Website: lowes
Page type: review-order
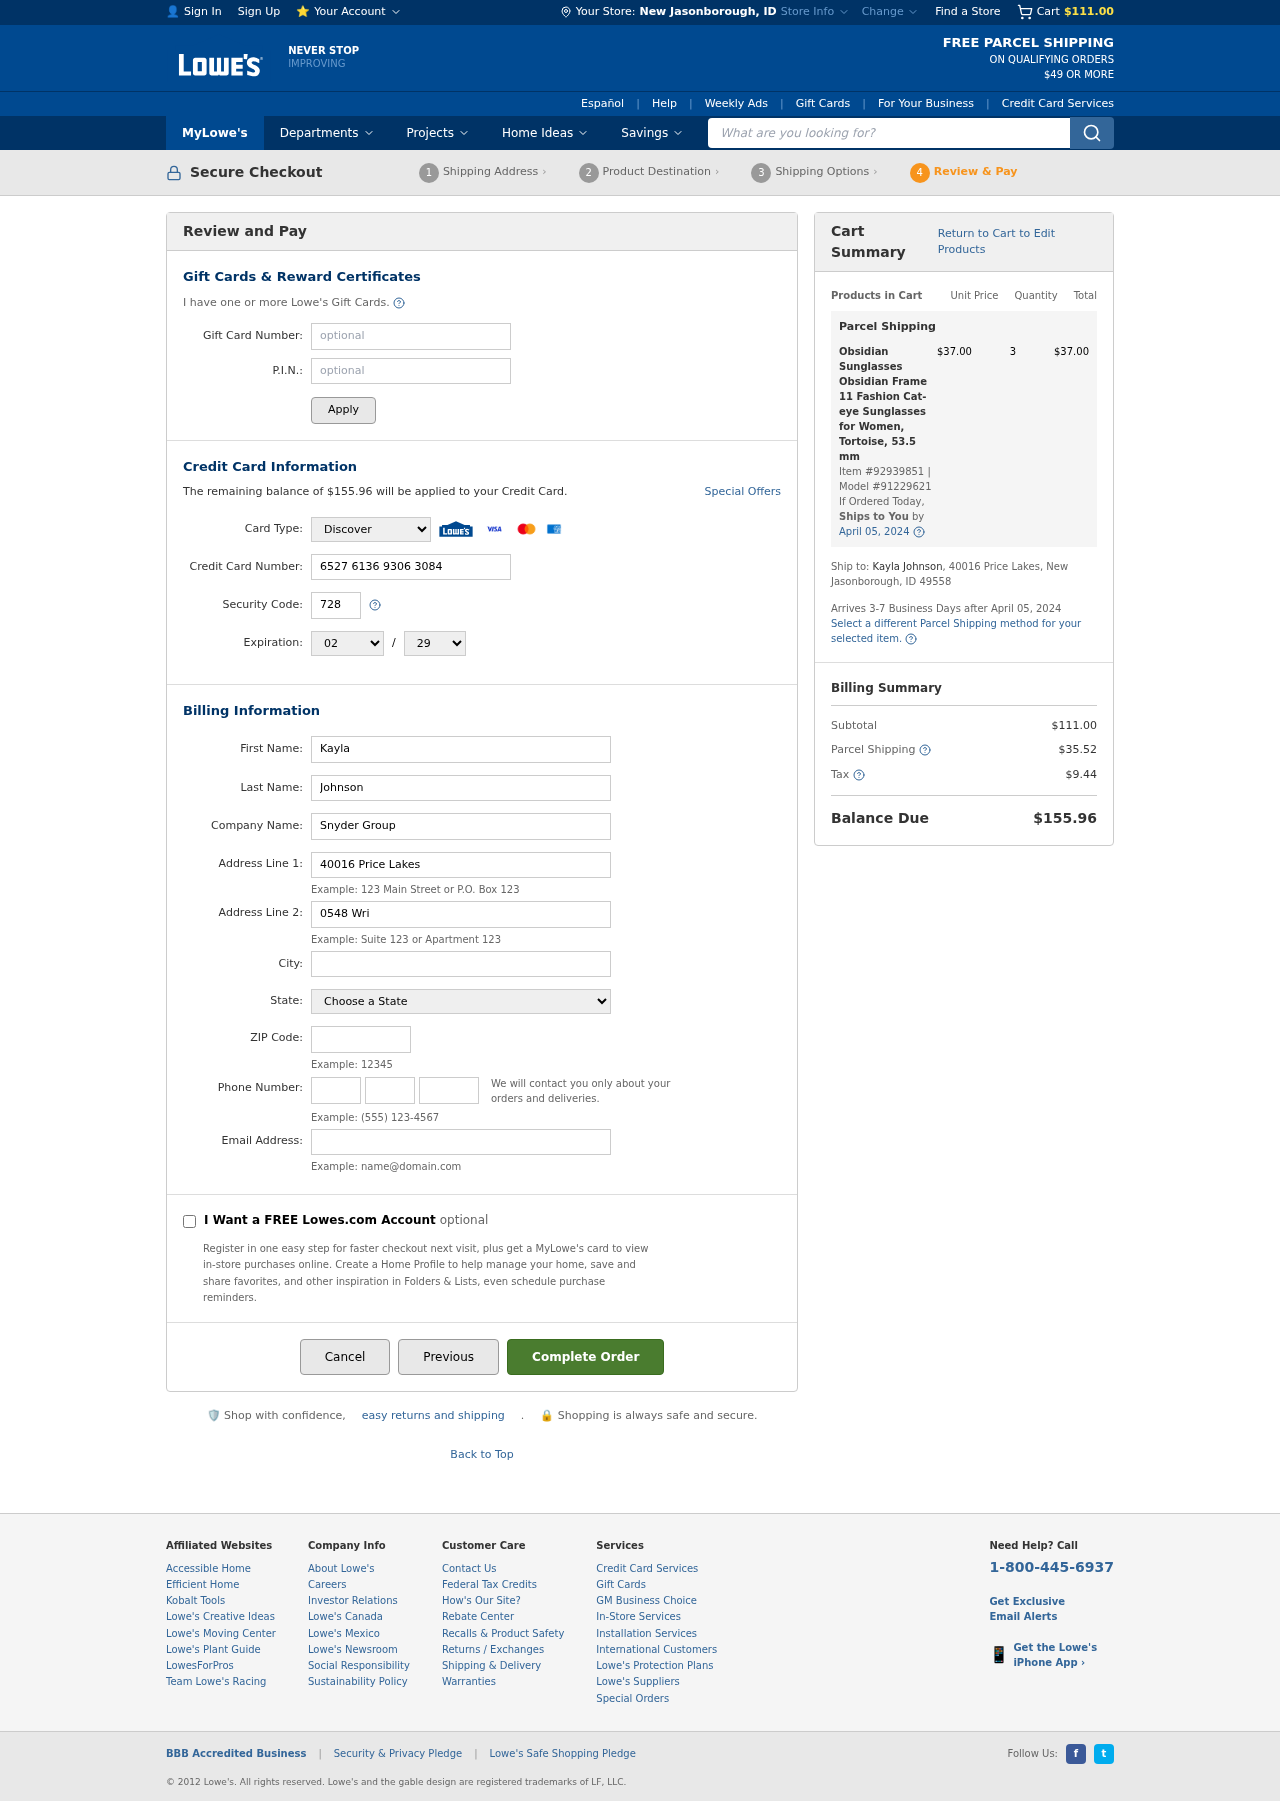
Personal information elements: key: PII_CARD_CVV
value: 728
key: PII_CARD_EXPIRY_MONTH
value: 02
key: PII_CARD_EXPIRY_YEAR
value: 29
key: PII_CARD_NUMBER
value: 6527 6136 9306 3084
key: PII_CARD_TYPE
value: Discover
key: PII_CITY
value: New Jasonborough
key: PII_CITY_STATE
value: New Jasonborough, ID
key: PII_COMPANY
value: Snyder Group
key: PII_EMAIL
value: kaylajohnson@hotmail.com
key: PII_FIRSTNAME
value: Kayla
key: PII_LASTNAME
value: Johnson
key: PII_PHONE_AREA
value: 396
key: PII_PHONE_PREFIX
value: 300
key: PII_PHONE_SUFFIX
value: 7224
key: PII_POSTCODE
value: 49558
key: PII_STATE
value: Idaho
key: PII_STREET
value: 40016 Price Lakes
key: PII_STREET2
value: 40016 Price Lakes
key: PII_STREET2
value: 0548 Wright Drive
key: PII_FULLNAME2
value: Kayla Johnson
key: PII_CITY_STATE_ZIP2
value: New Jasonborough, ID 49558
Product elements: key: PRODUCT1_NAME
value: Obsidian Sunglasses Obsidian Frame 11 Fashion Cat-eye Sunglasses for Women, Tortoise, 53.5 mm
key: PRODUCT1_PRICE
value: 37
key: PRODUCT1_QUANTITY
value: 3
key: PRODUCT1_ITEM_NUMBER
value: Item #92939851
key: PRODUCT1_MODEL_NUMBER
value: Model #91229621
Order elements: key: ORDER_SUBTOTAL
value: $111.00
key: ORDER_BALANCE_DUE
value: $155.96
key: ORDER_SHIPPING_DATE
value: April 05, 2024
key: ORDER_ITEM_TOTAL
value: $37.00
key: ORDER_SHIPPING_DATE2
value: April 05, 2024
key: ORDER_SHIPPING_COST
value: $35.52
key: ORDER_TAX
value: $9.44
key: ORDER_TOTAL
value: $155.96
Search elements: key: HEADER_SEARCH
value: What are you looking for?